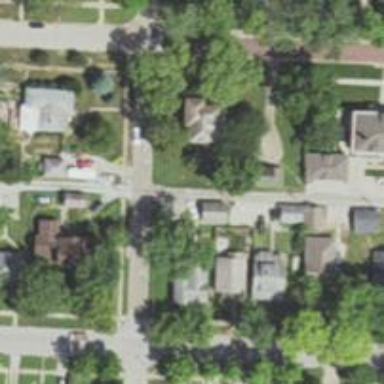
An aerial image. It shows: Alley classified as service road.